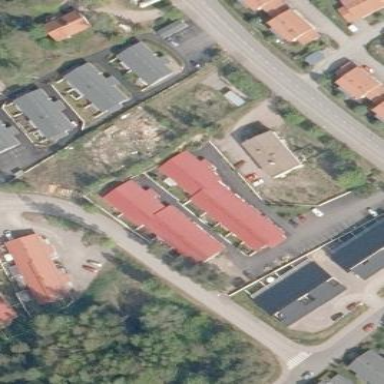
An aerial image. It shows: Terrace building.